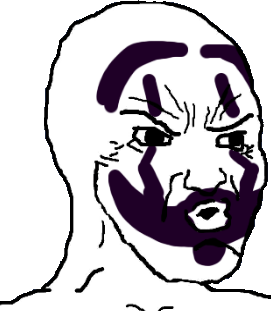
Label: 5_Hooker